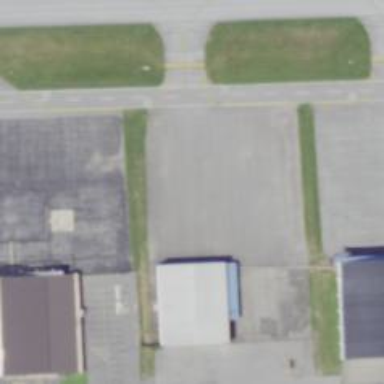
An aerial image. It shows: Apron at the airport.